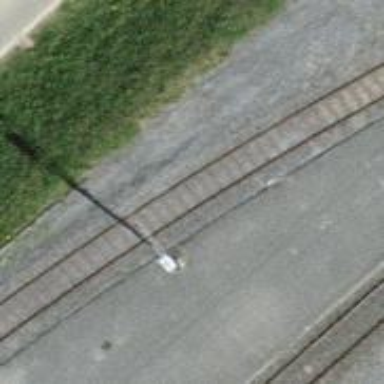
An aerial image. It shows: Railway yard used for servicing trains.